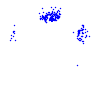
Particle: electron